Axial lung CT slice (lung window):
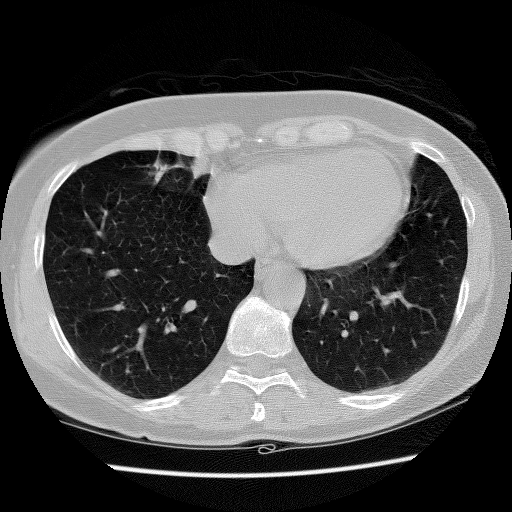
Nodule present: no